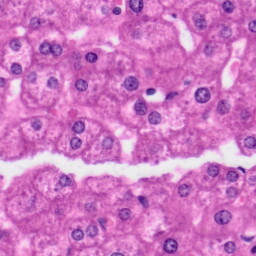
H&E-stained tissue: Liver